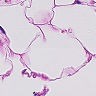
Metastatic tissue present: no